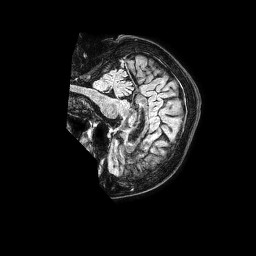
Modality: FLAIR
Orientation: sagittal
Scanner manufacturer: philips
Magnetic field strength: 1.5 T
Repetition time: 4.8 s
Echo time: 0.3 s